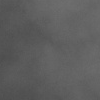
Atmospheric dust classification: dusty